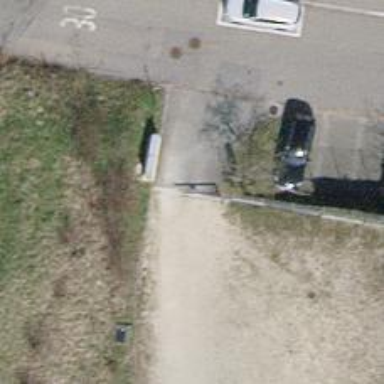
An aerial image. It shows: Swing gate barrier.